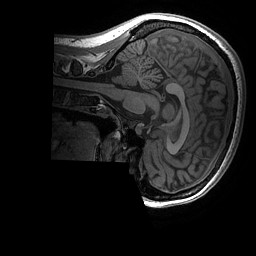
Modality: T1w
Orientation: sagittal
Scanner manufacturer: ge
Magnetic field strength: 3 T
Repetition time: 0.008156 s
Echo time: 0.00318 s